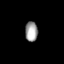
Tissue: prostate
Cell type: Fibroblasts
Senescence score: 0.7515
Nuclear area (px): 247
Mean DAPI intensity: 158.287